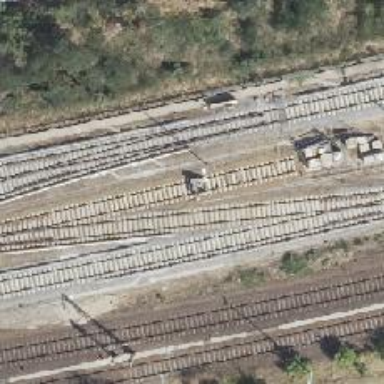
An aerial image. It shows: Yard serving electrified light rail.